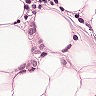
Metastatic tissue present: yes